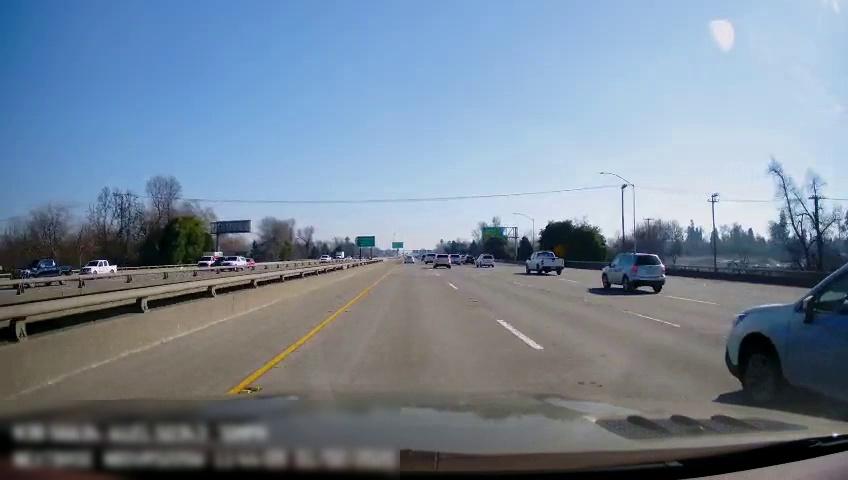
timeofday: Day
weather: Sunny
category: Drivable Space
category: Vehicles | Truck
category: Vehicles | Truck
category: Vehicles | Truck
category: Vehicles | Car
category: Vehicles | Car
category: Vehicles | SUV
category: Vehicles | Truck
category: Drivable Space
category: Vehicles | Truck
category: Vehicles | SUV
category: Vehicles | SUV
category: Vehicles | SUV
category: Vehicles | SUV
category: Vehicles | SUV
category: Vehicles | SUV
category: Vehicles | Truck
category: Vehicles | SUV
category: Lanes | Current Lane
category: Lanes | Current Lane
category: Lanes | Alternate Lane
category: Lanes | Alternate Lane
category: Traffic | Signs
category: Traffic | Signs
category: Traffic | Signs
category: Traffic | Signs
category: Traffic | Signs